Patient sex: M
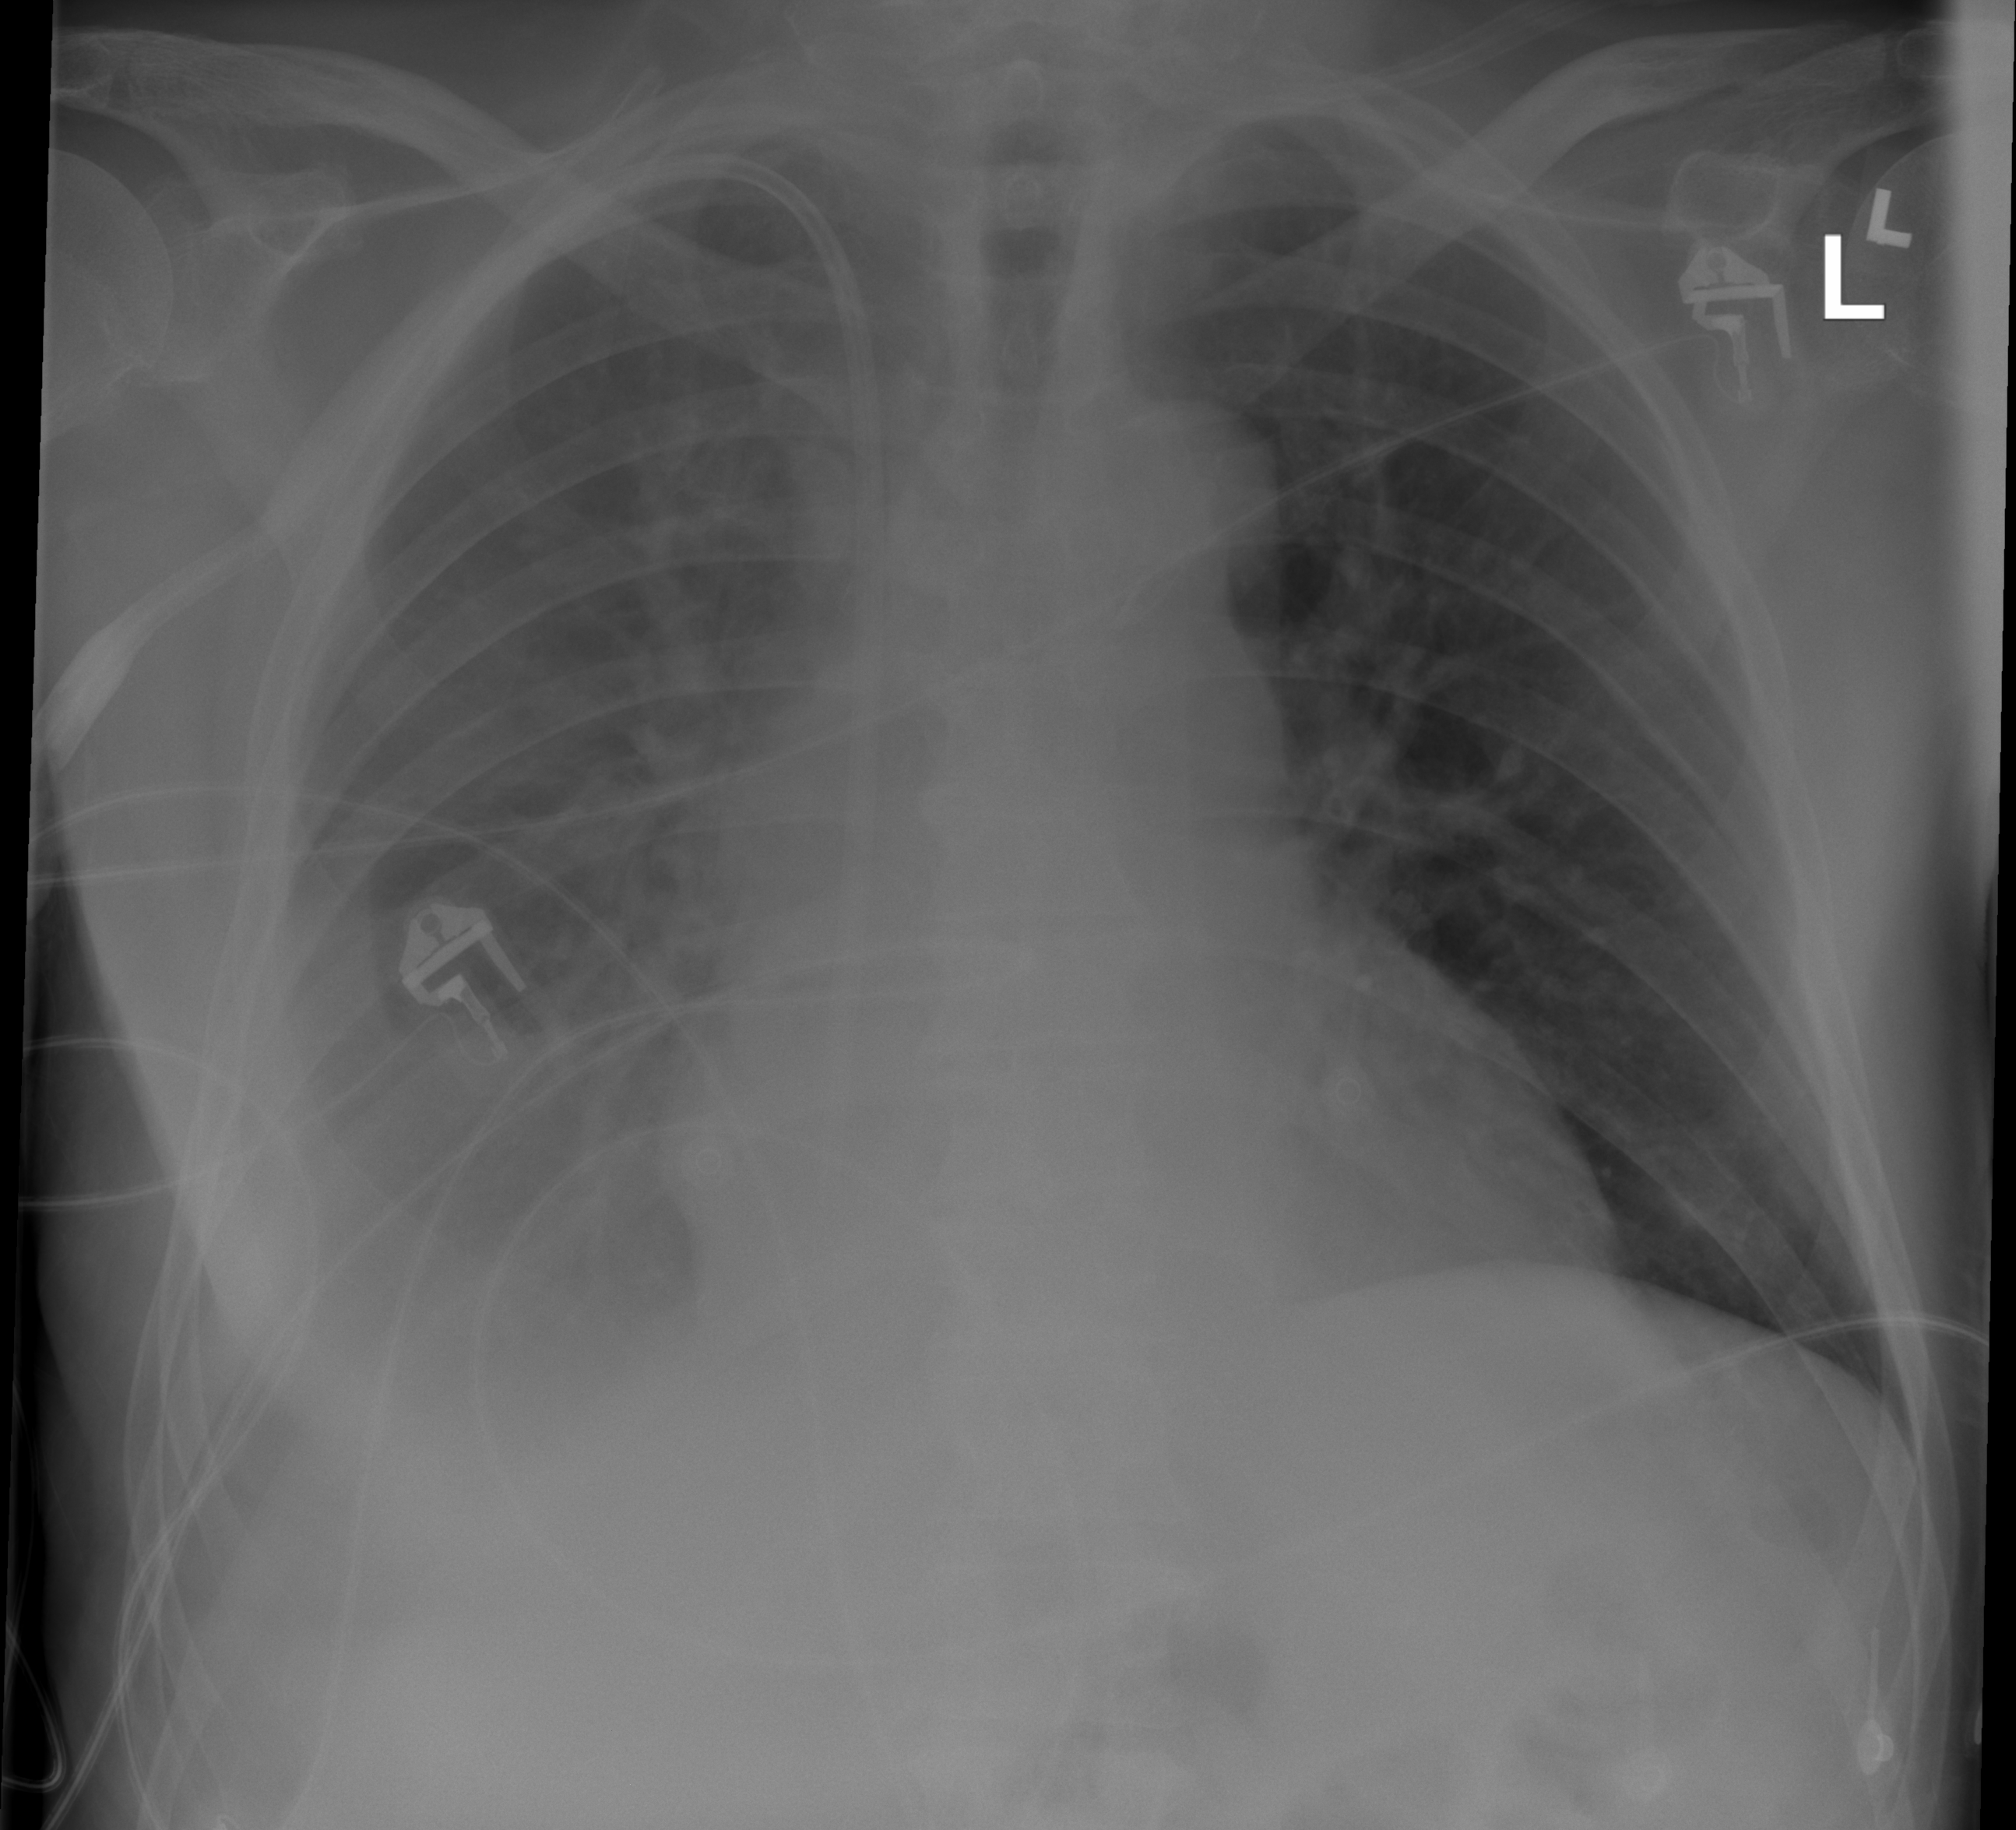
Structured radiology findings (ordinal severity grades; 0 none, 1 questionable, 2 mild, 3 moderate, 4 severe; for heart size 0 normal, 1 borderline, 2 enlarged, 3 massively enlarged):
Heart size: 0
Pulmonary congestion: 0
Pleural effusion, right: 3
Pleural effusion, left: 0
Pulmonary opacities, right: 0
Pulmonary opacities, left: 0
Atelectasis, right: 2
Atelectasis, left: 0